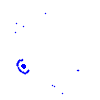
Particle: electron